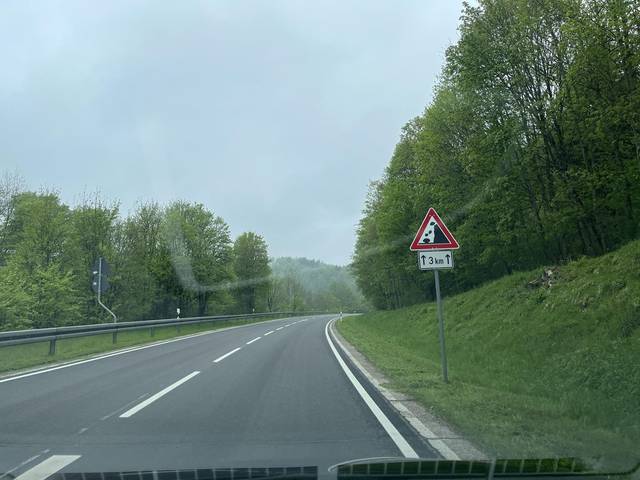
Region: Germany
Coordinates: 48.079, 9.176